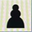
Piece: bP